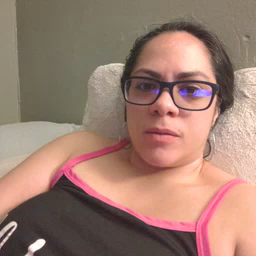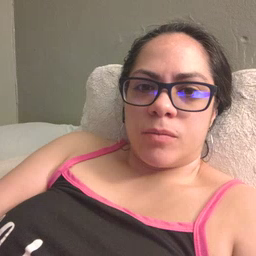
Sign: drink